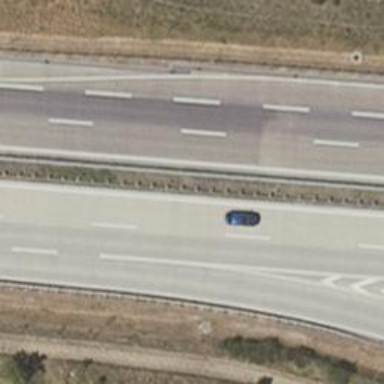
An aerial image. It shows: View of motorway.